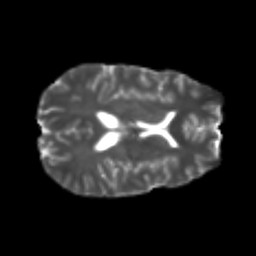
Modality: T2w
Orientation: axial
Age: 24
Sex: male
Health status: healthy
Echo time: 0.074 s